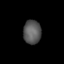
Tissue: lung
Cell type: Myeloid cells
Senescence score: 0.2074
Nuclear area (px): 414
Mean DAPI intensity: 88.454